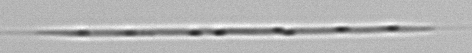
Label: Rhizosolenia